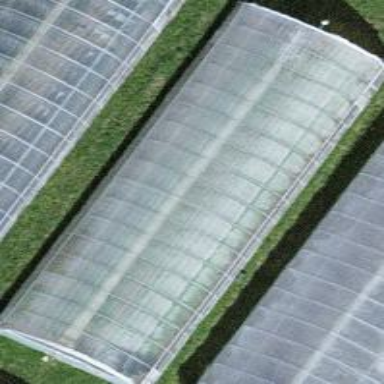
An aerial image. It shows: Greenhouse.